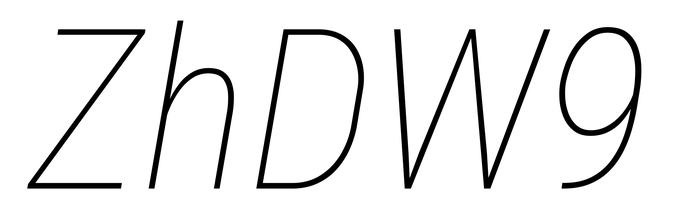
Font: Roboto-Italic_Condensed_Thin_Italic